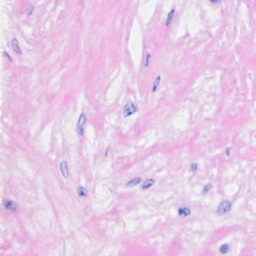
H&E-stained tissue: Breast